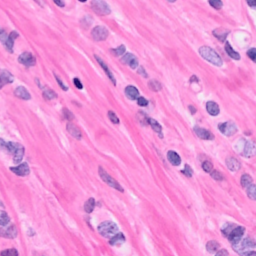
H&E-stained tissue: Breast